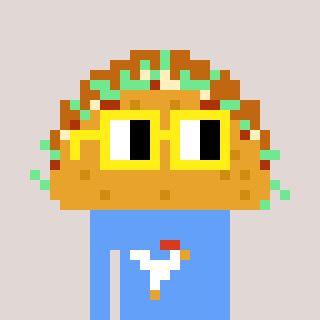
a pixel art character with square yellow glasses, a taco-shaped head and a blue-colored body on a warm background